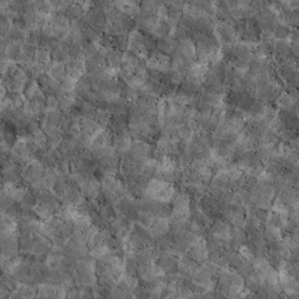
Label: non_frost